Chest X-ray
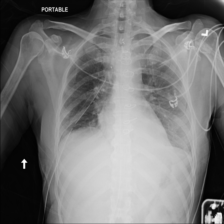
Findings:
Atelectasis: negative
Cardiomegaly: negative
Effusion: positive
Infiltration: negative
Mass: negative
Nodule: negative
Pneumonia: negative
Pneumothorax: negative
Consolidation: negative
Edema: negative
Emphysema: negative
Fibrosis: negative
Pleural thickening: negative
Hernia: negative